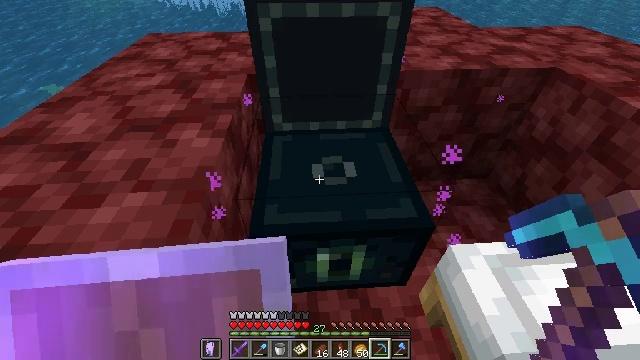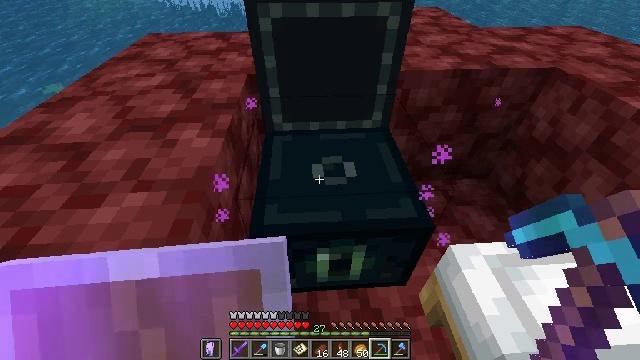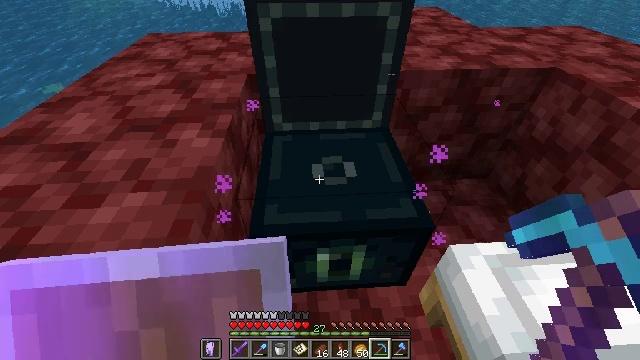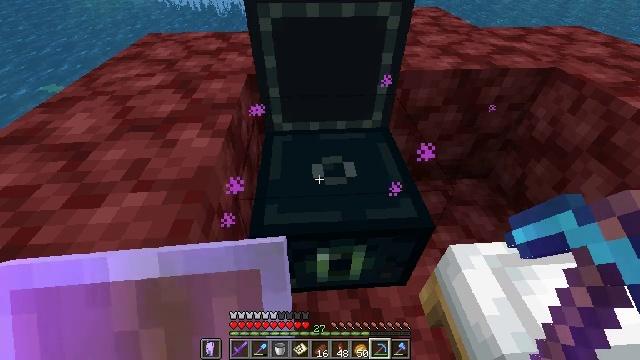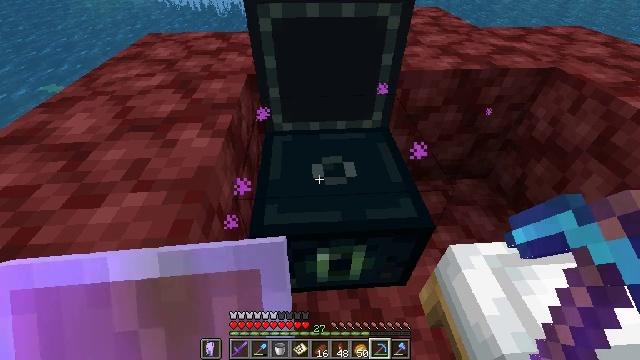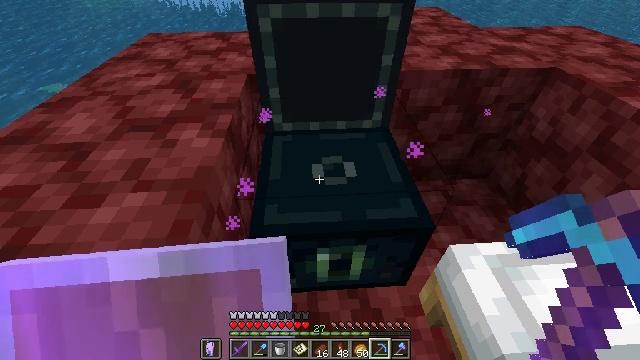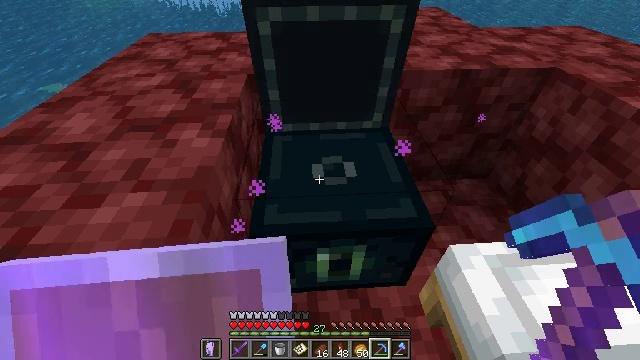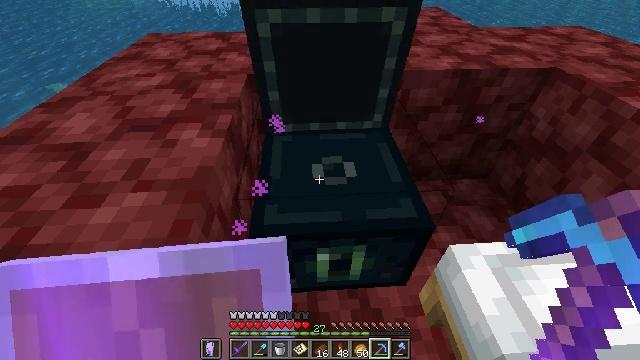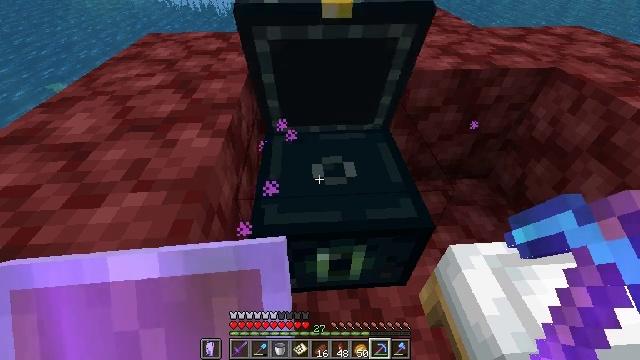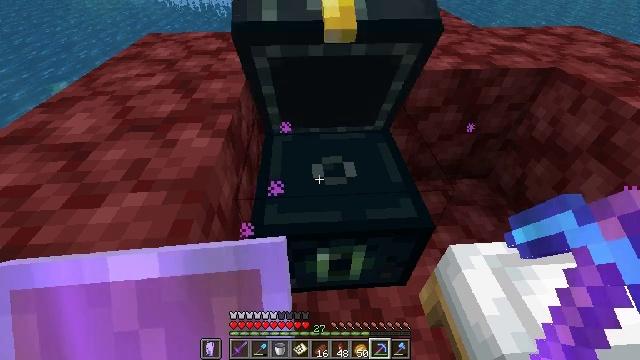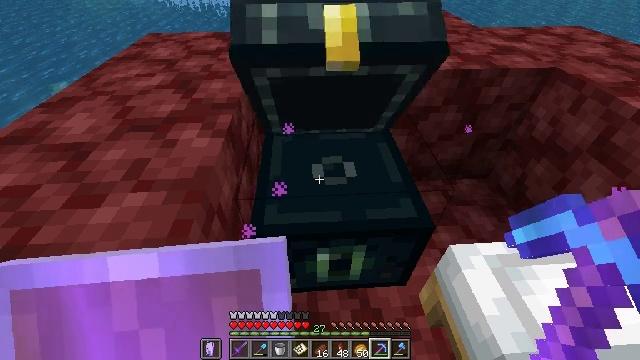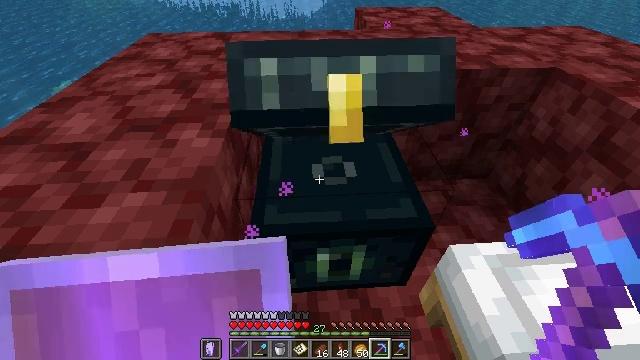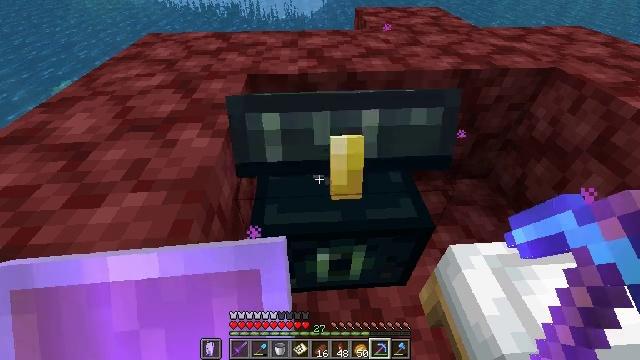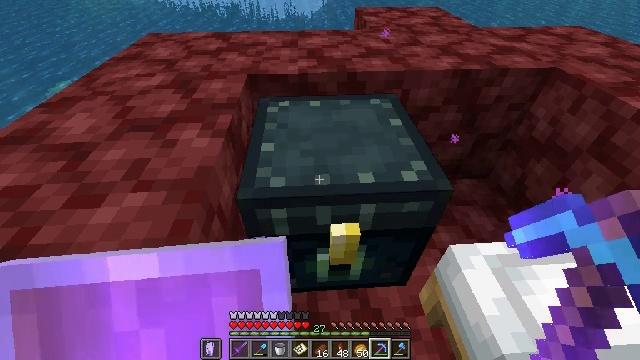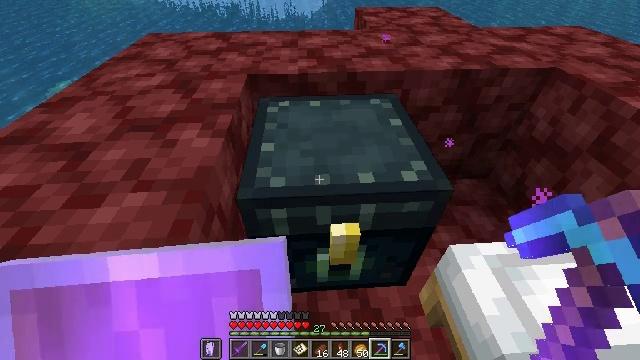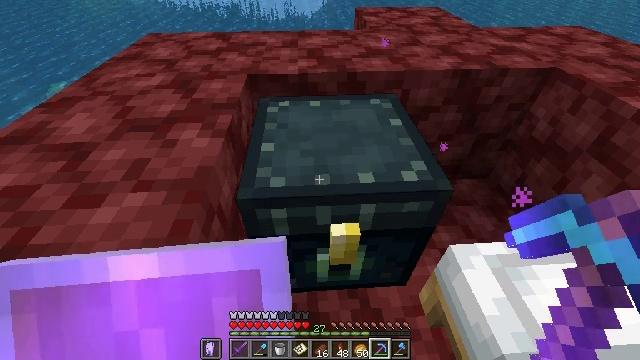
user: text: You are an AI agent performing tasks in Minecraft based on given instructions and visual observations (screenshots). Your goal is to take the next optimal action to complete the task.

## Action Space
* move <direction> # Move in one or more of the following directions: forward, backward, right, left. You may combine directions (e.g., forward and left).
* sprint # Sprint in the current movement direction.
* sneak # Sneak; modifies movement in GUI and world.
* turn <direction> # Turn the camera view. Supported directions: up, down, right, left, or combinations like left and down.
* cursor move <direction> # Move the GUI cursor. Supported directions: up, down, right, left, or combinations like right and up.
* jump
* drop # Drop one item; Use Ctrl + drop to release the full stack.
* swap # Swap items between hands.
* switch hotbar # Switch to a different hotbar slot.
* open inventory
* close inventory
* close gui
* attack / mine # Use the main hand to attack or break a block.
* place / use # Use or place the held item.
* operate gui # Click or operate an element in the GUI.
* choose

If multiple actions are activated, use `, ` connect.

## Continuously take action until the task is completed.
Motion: motion action
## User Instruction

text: Mine the ender chest.
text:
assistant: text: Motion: open inventory
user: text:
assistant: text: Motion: no_op
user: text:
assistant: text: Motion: no_op
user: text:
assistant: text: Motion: no_op
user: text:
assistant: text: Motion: no_op
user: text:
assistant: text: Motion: no_op
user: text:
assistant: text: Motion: no_op
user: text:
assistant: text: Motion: no_op
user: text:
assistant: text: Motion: no_op
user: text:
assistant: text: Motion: no_op
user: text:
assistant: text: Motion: no_op
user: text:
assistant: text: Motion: no_op
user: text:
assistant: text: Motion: no_op
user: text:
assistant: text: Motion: no_op
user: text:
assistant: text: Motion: no_op
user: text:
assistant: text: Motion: no_op
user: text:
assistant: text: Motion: no_op
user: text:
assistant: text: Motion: no_op
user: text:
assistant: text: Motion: no_op
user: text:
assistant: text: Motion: attack / mine
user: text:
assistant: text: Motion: attack / mine
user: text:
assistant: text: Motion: attack / mine
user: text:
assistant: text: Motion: attack / mine
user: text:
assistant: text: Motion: attack / mine
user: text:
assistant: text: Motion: attack / mine
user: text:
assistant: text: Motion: attack / mine
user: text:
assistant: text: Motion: attack / mine
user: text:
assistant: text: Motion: attack / mine
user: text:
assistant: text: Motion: attack / mine
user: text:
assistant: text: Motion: attack / mine